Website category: restaurant
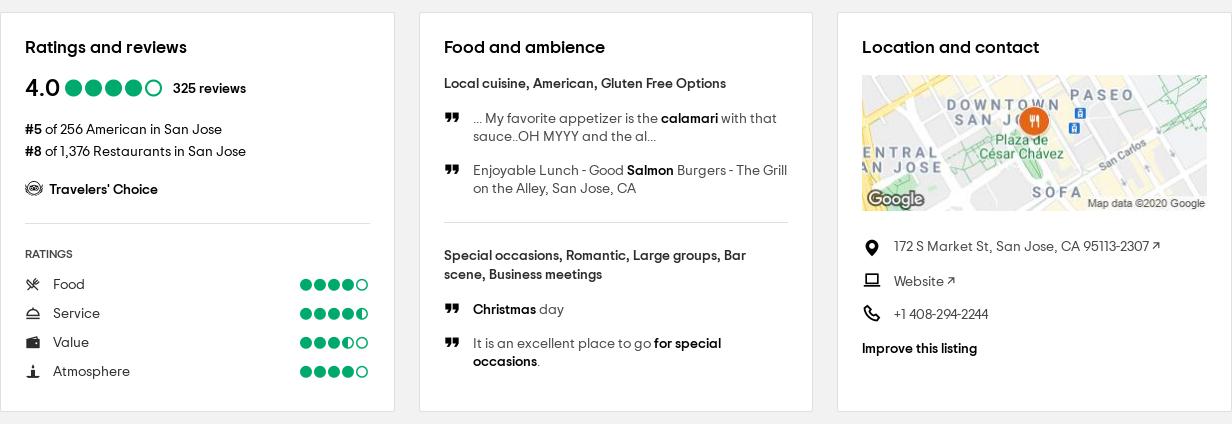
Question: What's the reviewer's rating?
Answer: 4.0

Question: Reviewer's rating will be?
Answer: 4.0

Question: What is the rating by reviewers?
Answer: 4.0

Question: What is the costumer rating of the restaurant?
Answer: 4.0

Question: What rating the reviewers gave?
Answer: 4.0

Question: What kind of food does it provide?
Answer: Local cuisine, American, Gluten Free Options

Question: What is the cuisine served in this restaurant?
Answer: Local cuisine, American, Gluten Free Options

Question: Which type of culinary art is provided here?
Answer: Local cuisine, American, Gluten Free Options

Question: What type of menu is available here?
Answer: Local cuisine, American, Gluten Free Options

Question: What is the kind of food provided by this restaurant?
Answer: Local cuisine, American, Gluten Free Options

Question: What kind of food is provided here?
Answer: Local cuisine, American, Gluten Free Options

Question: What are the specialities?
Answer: Local cuisine, American, Gluten Free Options

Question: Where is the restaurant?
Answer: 172 S Market St, San Jose, CA 95113-2307

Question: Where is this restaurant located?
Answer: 172 S Market St, San Jose, CA 95113-2307

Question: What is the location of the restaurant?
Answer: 172 S Market St, San Jose, CA 95113-2307

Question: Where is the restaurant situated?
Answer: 172 S Market St, San Jose, CA 95113-2307

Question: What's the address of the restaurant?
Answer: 172 S Market St, San Jose, CA 95113-2307

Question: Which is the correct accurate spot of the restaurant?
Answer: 172 S Market St, San Jose, CA 95113-2307

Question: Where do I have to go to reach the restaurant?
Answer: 172 S Market St, San Jose, CA 95113-2307

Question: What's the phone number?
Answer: +1 408-294-2244

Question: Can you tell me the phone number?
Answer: +1 408-294-2244

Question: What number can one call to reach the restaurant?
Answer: +1 408-294-2244

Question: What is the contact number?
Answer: +1 408-294-2244

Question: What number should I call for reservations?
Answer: +1 408-294-2244

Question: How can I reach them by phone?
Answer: +1 408-294-2244